Interaction volume radius: 5 \u00c5
Interaction volume height: 35 \u00c5
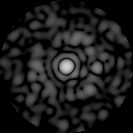
Disorder parameter: 0.7786